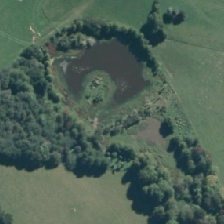
Land cover: lake_pond